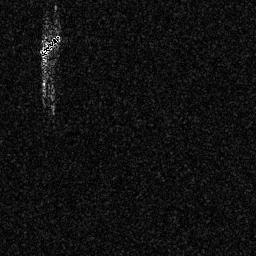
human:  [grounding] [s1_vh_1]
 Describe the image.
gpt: In the satellite image, there is  <ref>1 small ship </ref> <box>[[14, 12, 23, 21, 0]]</box> located at top left.